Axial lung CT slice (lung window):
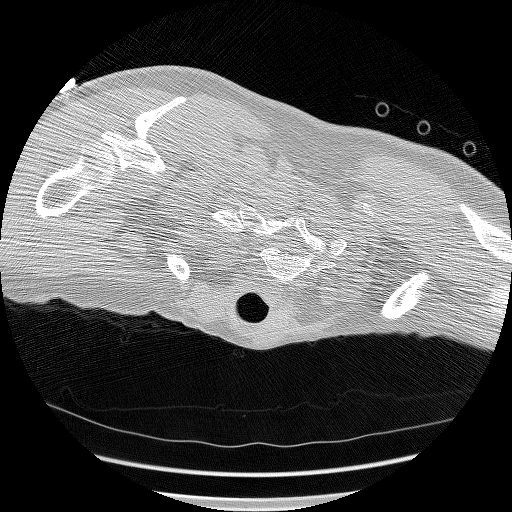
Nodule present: no